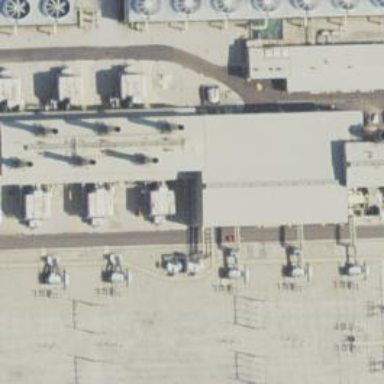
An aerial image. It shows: Gas turbine power generator.